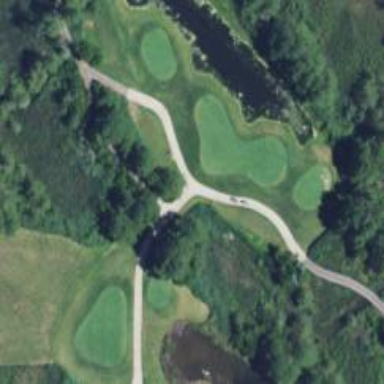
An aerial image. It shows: Asphalt path within golf course area.